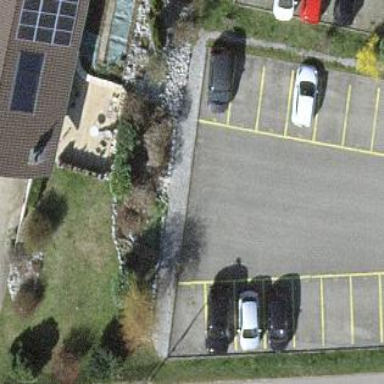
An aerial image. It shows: Parking area with asphalt surface.